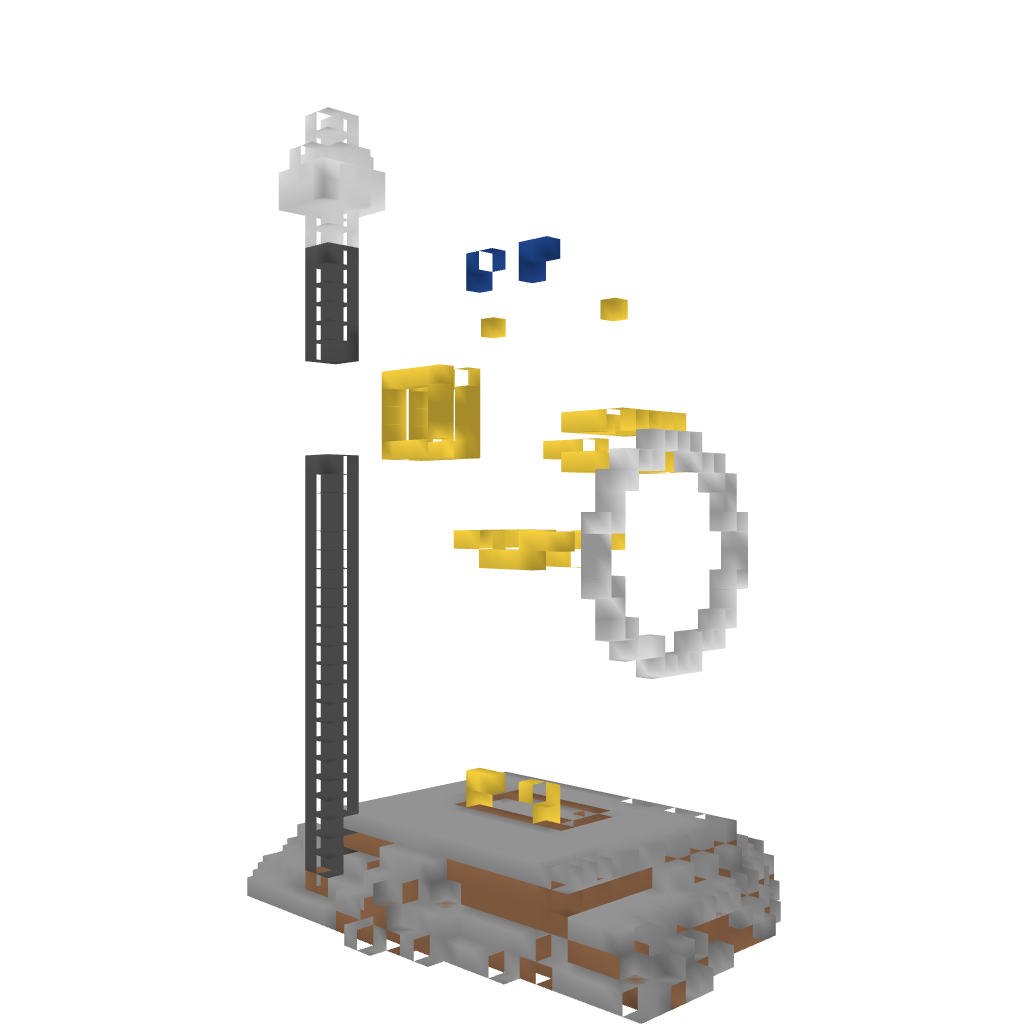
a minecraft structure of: Statue of the Oracle of Apollo